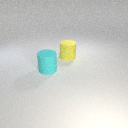
large cyan rubber cylinder to the left of large yellow rubber cylinder